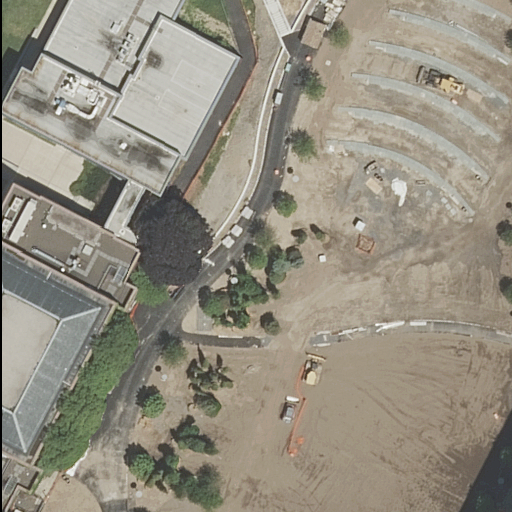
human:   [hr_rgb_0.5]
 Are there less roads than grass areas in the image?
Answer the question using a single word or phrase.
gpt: no

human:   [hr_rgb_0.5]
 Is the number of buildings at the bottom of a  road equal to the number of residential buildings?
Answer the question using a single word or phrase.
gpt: no

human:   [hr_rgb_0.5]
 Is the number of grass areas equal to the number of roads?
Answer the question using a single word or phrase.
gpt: no

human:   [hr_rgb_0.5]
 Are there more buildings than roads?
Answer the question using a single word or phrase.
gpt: no

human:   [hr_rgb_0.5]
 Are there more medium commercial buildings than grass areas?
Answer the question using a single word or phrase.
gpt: no

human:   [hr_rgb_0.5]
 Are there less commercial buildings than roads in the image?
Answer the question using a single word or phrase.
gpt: yes

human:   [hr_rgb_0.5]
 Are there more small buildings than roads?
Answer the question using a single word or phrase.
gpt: no

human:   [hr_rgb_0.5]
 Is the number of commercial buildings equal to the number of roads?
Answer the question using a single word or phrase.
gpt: no

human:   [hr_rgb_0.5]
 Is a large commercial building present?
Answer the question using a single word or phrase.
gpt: no

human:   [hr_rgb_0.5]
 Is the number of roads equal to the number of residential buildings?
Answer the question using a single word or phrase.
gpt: no

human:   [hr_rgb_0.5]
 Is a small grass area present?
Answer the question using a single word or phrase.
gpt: no

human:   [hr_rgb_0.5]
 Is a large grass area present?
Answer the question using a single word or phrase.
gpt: yes

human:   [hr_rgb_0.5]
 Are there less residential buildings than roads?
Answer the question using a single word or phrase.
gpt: yes

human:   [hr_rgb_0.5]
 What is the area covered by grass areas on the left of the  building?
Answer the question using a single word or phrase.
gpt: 0m2

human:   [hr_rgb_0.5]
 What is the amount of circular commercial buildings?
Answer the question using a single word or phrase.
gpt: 0

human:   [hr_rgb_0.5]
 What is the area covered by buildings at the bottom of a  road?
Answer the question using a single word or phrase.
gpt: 0m2

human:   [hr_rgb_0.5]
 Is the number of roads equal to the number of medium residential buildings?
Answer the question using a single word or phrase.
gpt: no

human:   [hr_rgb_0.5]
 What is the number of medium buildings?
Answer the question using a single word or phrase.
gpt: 1

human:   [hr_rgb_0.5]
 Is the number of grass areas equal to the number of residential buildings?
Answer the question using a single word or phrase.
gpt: no

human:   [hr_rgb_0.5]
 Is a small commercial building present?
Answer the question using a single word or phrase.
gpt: no

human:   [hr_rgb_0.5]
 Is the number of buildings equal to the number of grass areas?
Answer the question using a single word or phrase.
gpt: no

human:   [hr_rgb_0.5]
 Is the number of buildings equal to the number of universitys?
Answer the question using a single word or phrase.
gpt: yes

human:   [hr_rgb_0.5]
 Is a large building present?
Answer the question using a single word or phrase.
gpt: no

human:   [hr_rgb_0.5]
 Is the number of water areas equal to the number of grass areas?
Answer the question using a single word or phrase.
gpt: no

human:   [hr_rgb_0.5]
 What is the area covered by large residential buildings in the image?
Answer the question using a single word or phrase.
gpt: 0m2

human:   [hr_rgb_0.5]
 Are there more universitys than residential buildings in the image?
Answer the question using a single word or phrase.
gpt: no

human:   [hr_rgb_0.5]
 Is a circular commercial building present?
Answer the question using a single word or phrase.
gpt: no

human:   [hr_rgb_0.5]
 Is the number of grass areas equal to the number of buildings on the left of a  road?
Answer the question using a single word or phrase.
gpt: no

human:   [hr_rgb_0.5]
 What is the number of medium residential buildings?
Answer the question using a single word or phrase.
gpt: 1

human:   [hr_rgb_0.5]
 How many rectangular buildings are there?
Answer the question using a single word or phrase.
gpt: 1

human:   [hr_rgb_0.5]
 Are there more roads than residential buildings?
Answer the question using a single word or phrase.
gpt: yes

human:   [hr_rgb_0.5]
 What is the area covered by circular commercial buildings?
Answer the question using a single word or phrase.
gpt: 0m2

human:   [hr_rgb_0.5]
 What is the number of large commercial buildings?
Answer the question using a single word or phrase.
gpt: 0

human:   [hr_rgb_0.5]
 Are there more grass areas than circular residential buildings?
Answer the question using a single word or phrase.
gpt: yes

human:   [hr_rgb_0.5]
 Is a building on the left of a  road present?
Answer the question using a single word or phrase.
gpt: yes

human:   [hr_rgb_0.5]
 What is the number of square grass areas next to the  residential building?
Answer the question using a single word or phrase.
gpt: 0